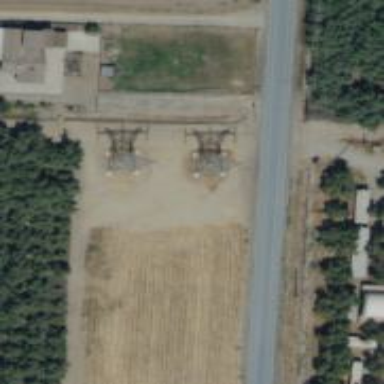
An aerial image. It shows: Lattice structure tower.